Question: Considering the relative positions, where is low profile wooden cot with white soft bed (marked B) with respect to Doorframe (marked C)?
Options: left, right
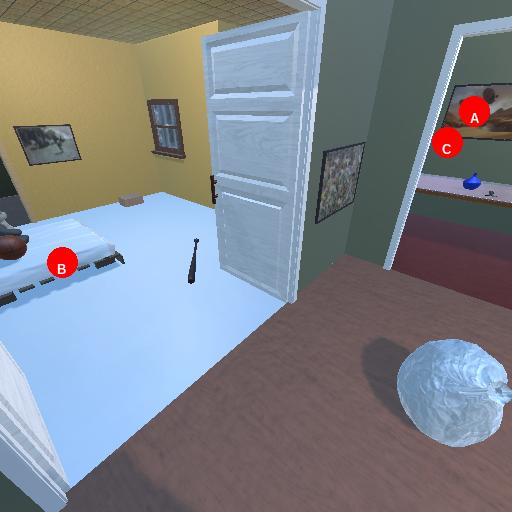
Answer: left